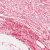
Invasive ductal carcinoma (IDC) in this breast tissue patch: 0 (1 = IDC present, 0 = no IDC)